Field crop: tomato
Growth stage: 1
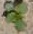
Species: solanum